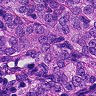
Metastatic tissue present: yes